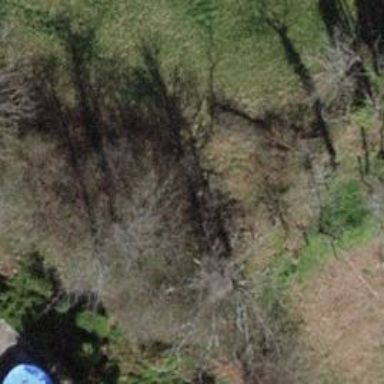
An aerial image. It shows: Beautiful tree in nature.